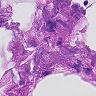
Metastatic tissue present: no